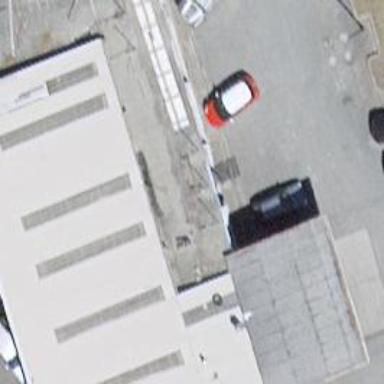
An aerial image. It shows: Car repair shop.